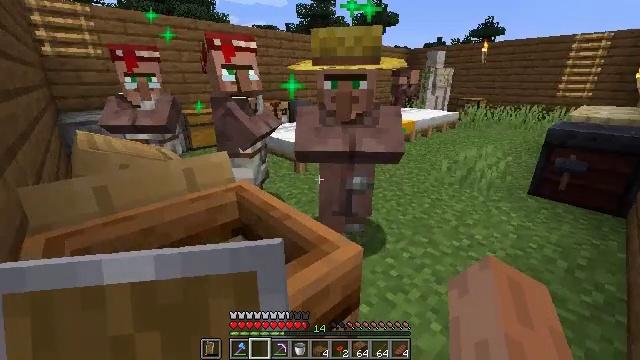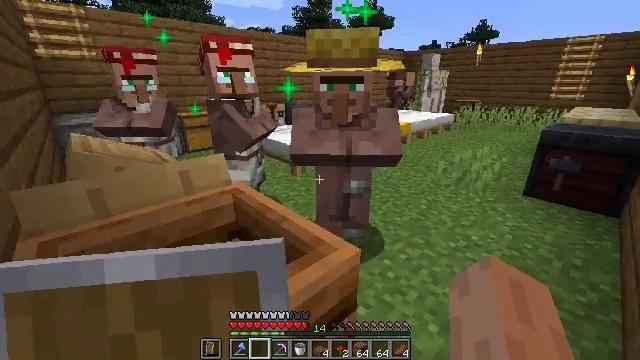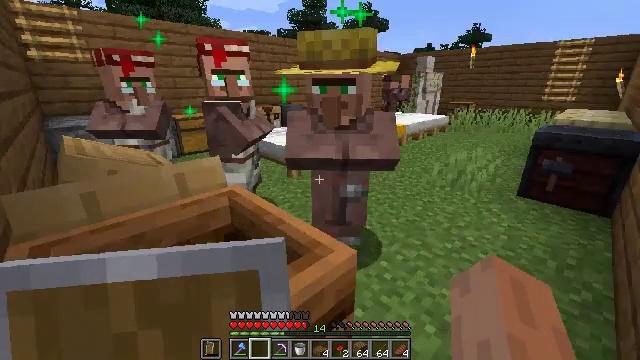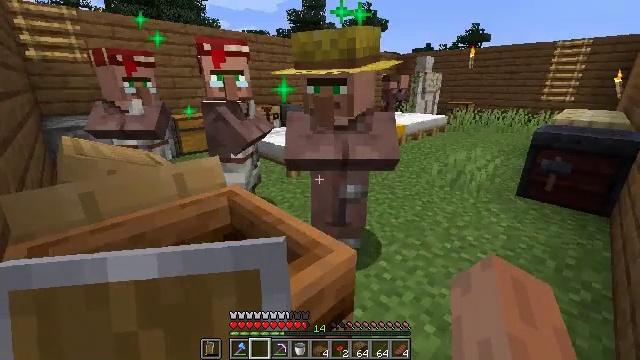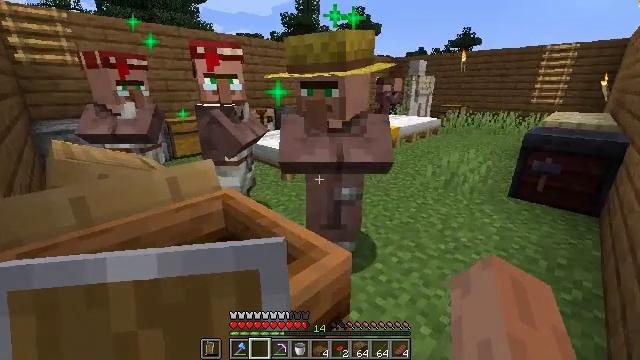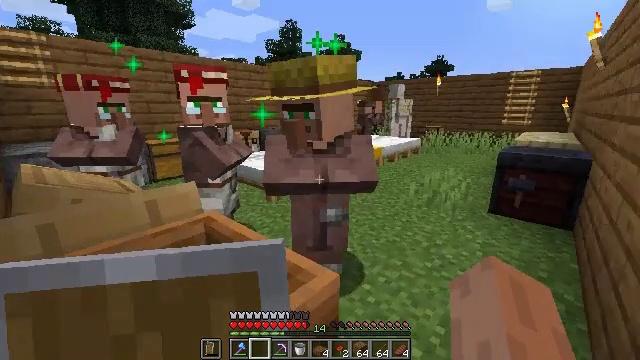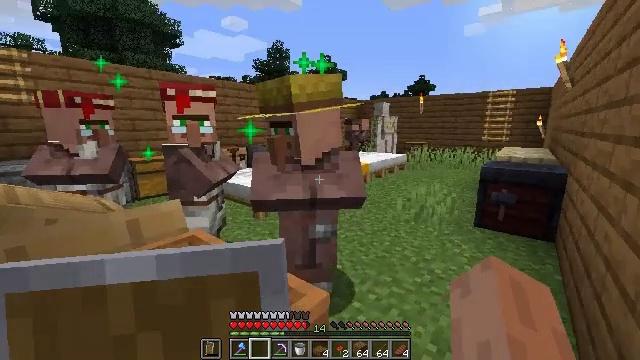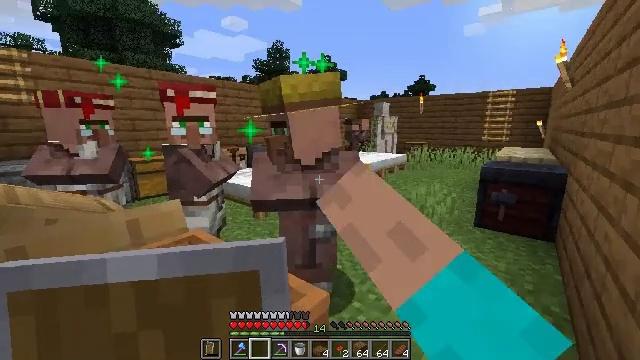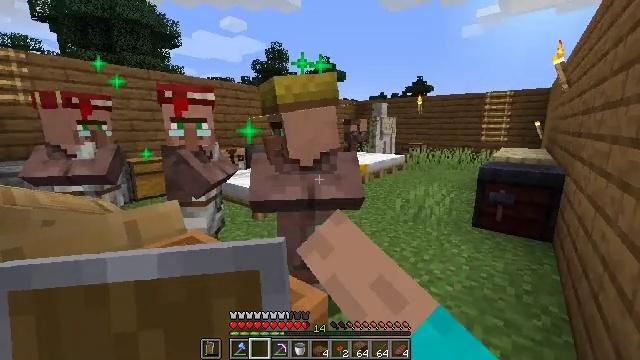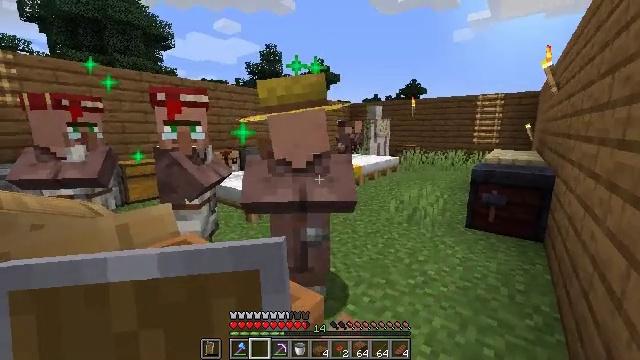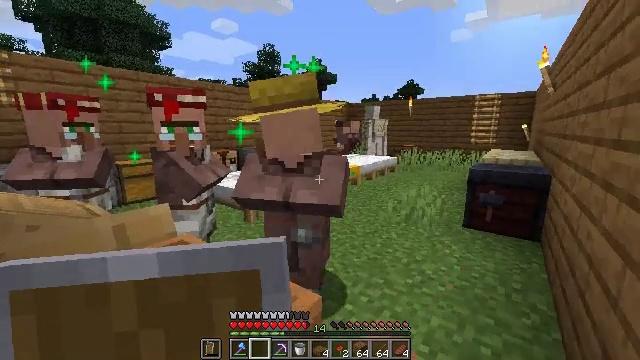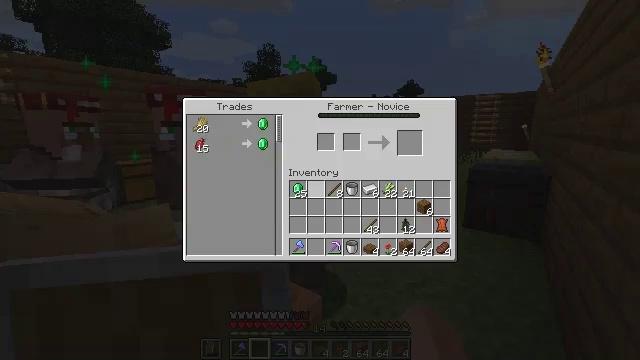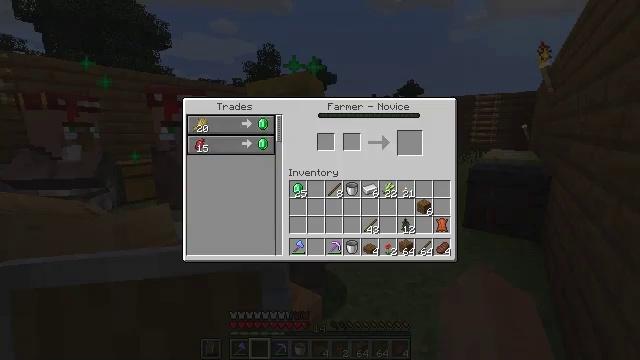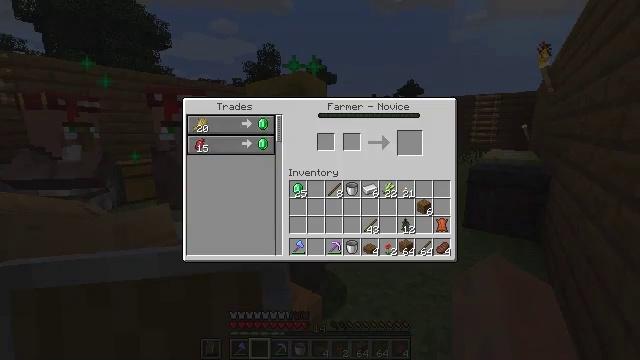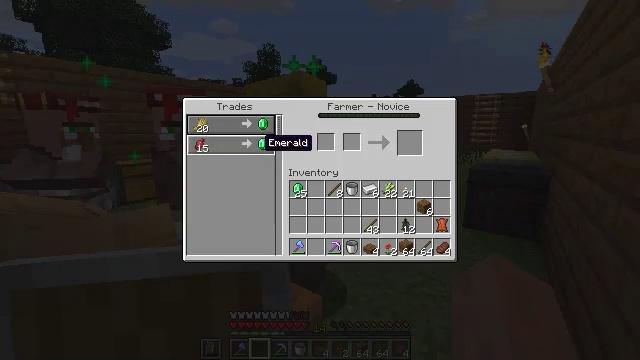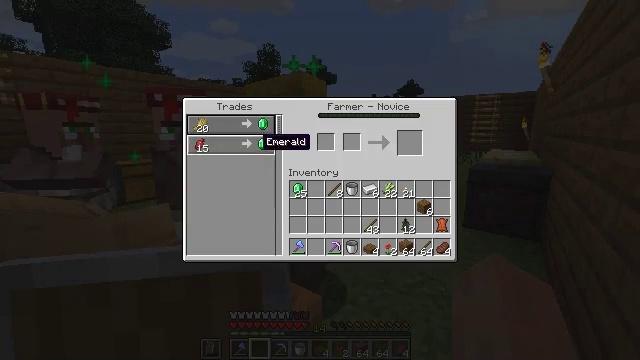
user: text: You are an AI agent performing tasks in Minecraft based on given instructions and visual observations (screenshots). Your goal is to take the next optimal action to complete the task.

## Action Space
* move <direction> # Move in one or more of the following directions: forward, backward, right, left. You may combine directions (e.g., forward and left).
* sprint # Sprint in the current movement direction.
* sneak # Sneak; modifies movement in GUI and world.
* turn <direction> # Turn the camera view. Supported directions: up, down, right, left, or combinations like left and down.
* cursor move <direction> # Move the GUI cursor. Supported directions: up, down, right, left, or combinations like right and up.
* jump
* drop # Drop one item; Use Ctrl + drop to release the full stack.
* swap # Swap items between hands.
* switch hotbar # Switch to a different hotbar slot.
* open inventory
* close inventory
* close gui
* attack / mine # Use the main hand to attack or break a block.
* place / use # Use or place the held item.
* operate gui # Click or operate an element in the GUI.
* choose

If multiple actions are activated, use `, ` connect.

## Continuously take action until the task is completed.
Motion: motion action
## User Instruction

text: Mine the composter block.
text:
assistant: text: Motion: no_op
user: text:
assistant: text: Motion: no_op
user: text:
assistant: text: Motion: no_op
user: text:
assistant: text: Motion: turn right
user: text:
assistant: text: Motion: turn right and up
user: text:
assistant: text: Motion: turn right and up, use / place
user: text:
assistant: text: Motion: use / place
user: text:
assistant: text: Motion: use / place
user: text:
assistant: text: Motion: turn right
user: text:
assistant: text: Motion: no_op
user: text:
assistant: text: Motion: open gui
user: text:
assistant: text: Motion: no_op
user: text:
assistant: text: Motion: cursor move left and up
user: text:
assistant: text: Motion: cursor move left and up
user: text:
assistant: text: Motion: no_op
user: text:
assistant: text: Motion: no_op
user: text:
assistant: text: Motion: no_op
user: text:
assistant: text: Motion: no_op
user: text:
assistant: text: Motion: no_op
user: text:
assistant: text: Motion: no_op
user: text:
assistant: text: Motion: no_op
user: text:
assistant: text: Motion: cursor move left and down
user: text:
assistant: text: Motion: cursor move left and down
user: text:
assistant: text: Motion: no_op
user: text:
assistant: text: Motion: cursor move left
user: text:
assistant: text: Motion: no_op
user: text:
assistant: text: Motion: no_op
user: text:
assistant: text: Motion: no_op
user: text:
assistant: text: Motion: no_op
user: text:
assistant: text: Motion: turn left and down, close gui